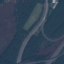
Land use / land cover class: Highway